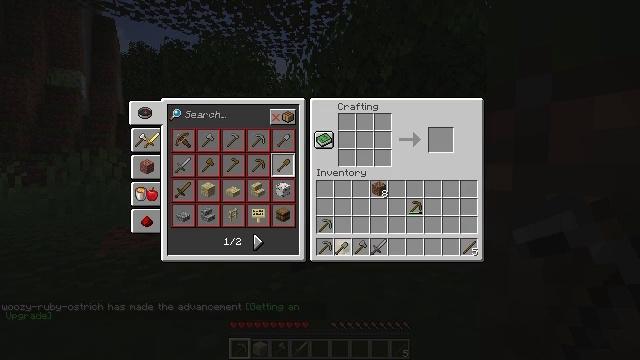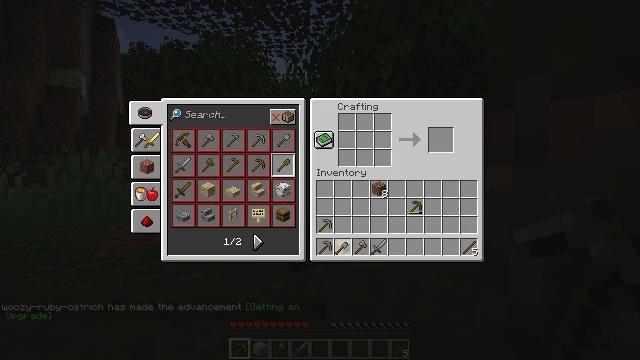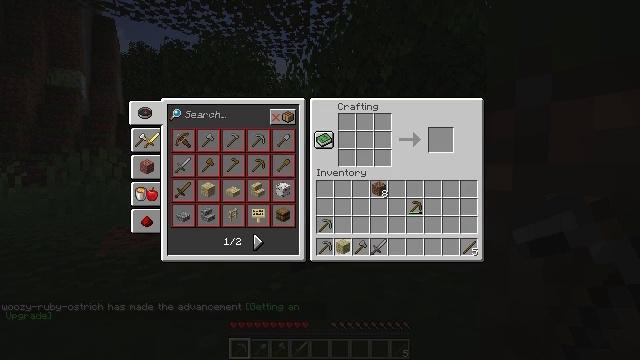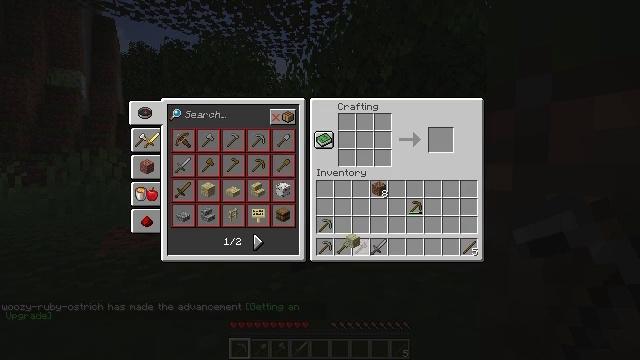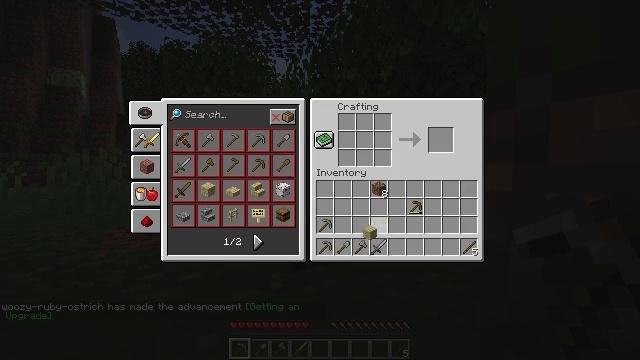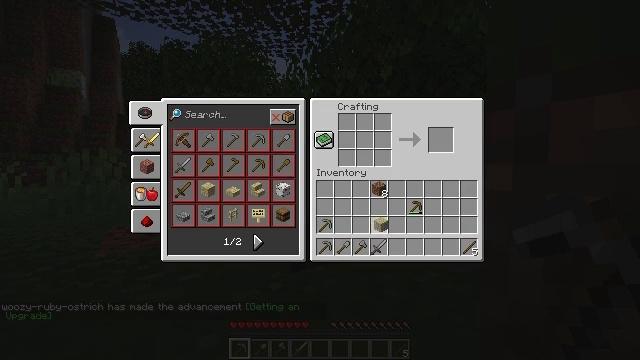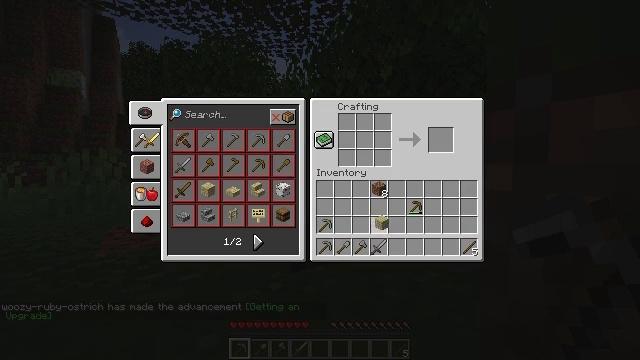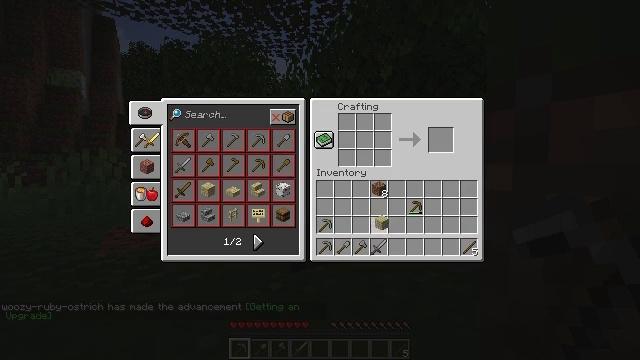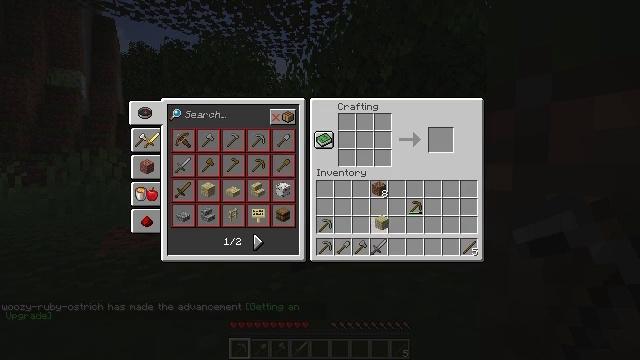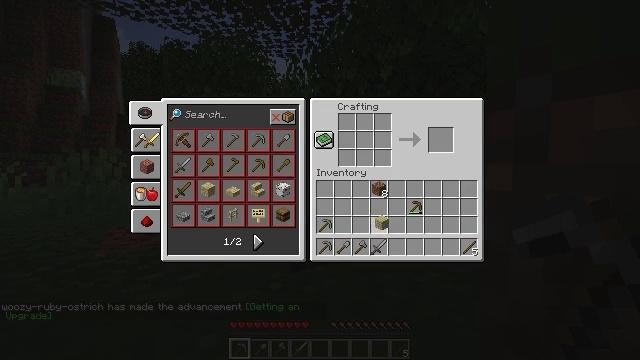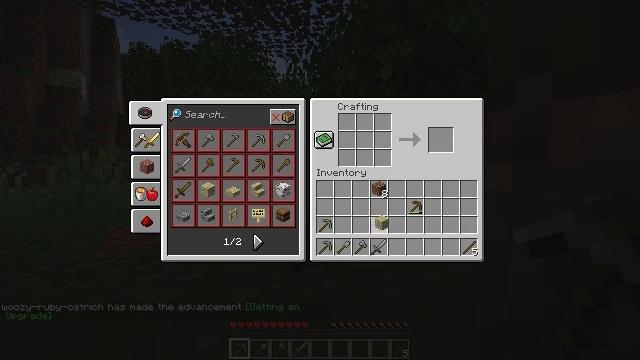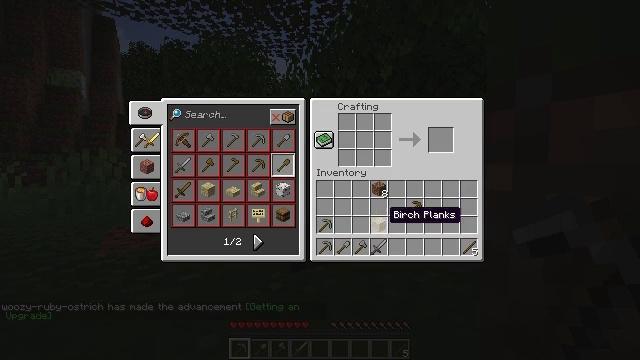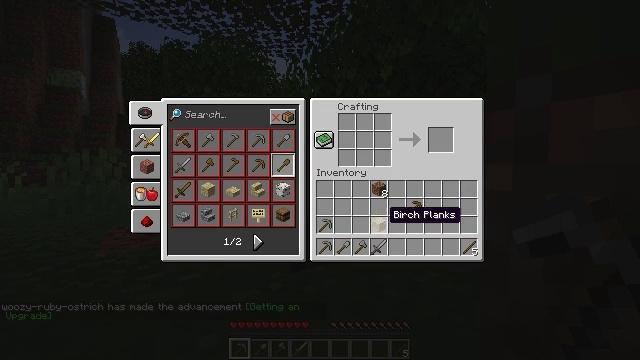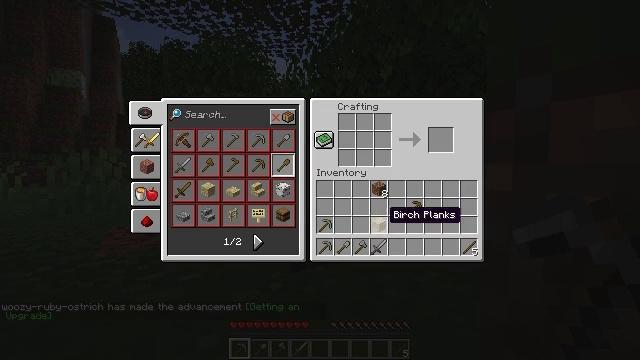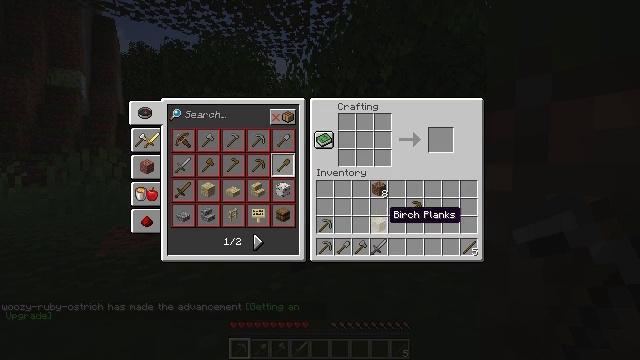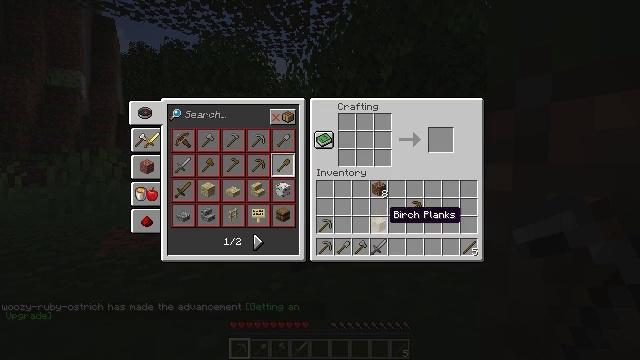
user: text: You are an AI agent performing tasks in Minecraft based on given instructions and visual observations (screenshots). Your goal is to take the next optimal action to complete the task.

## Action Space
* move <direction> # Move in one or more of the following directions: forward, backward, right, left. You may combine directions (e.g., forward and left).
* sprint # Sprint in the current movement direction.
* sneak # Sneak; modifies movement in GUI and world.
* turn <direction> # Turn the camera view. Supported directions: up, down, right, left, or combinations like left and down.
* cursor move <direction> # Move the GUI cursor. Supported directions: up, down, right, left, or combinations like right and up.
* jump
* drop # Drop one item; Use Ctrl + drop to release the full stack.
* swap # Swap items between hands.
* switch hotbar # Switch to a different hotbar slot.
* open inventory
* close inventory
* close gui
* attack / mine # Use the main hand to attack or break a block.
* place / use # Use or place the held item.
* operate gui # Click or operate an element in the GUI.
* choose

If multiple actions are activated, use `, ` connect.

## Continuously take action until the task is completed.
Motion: motion action
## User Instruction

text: Remove birch planks from the inventory.
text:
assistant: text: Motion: operate gui
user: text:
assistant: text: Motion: no_op
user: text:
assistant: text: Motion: cursor move right
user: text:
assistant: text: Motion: cursor move right and up
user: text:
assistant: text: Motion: cursor move right and up
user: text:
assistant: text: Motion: no_op
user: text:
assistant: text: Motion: no_op
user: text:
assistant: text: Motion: operate gui
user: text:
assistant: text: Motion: operate gui
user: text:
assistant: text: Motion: operate gui
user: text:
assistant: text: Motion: no_op
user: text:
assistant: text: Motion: no_op
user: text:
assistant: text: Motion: no_op
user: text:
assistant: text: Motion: no_op
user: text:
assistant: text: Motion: no_op
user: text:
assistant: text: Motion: no_op
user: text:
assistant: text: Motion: no_op
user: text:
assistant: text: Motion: close gui
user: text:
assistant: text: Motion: turn right and down
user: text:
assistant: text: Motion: turn right and down
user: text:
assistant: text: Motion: turn right and down
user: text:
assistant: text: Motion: turn right and down
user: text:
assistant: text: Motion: turn right and down
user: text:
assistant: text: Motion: turn right and down
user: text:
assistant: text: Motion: move back
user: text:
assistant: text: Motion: move back and move left
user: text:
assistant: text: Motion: move back and move left, jump
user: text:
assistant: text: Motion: move back and move left, jump
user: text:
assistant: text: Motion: move back and move left, jump
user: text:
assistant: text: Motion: move back and move left, turn right and down, jump